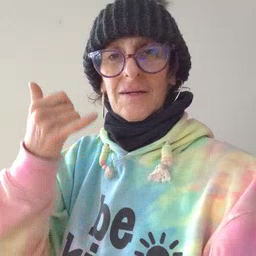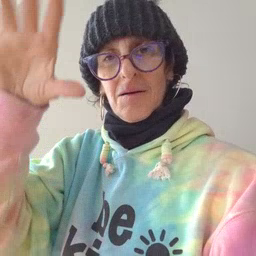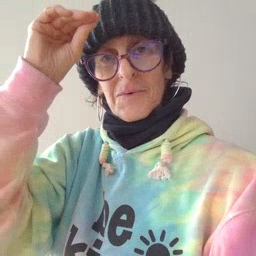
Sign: cowboy